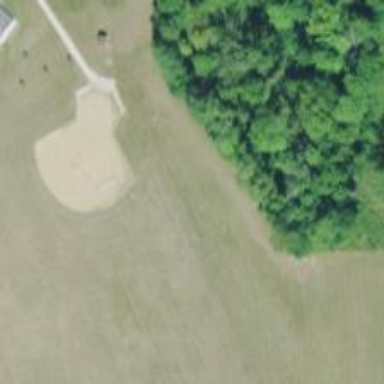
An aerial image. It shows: Softball pitch for leisure land activities.